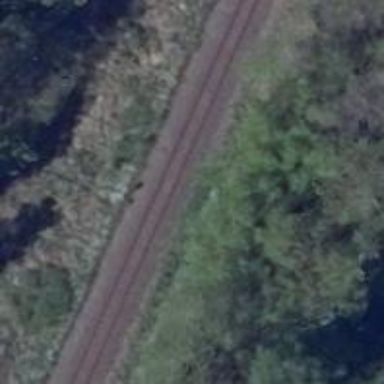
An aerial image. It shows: Solitary milestone along the railway.